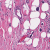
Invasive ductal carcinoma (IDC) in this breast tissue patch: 0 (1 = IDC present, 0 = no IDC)